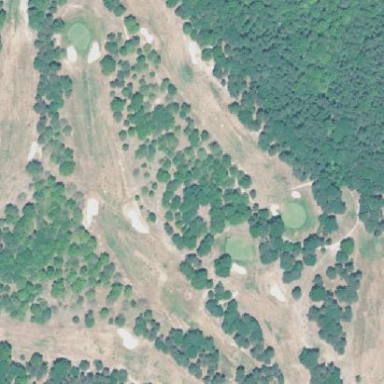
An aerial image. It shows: Golf course surrounded by greenery.